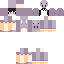
A female human skin with pale skin, wearing brown long hair dressed in a purple hoodie and brown pants, featuring a closed mouth.